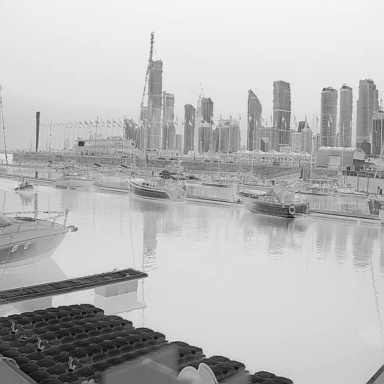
There are five canoes in the infrared image.